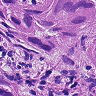
Metastatic tissue present: yes